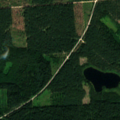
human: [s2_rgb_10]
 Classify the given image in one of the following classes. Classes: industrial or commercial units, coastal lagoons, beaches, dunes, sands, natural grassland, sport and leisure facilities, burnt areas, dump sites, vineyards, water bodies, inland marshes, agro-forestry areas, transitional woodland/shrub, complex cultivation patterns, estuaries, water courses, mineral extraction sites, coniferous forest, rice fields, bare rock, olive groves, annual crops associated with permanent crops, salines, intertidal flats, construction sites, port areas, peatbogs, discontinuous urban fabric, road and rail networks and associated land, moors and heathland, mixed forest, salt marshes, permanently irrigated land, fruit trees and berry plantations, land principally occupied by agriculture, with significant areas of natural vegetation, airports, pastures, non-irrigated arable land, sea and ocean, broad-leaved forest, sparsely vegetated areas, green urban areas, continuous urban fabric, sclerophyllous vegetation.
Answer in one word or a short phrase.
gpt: coniferous forest, mixed forest, transitional woodland/shrub